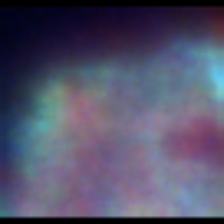
Taxon: Unknown_full_image
Group: Unknown